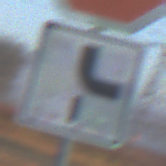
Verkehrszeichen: VerlaufVorfahrtsstrasse10
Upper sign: Stop
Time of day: Dawn
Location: Outdoor (Nature)
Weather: Clear
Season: NotSpecified
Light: Natural